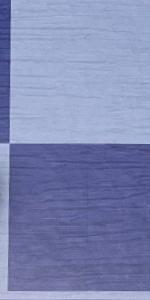
Label: Empty